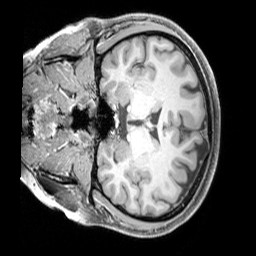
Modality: T1w
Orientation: coronal
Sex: female
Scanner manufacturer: siemens
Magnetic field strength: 3 T
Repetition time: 2.3 s
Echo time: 0.00226 s